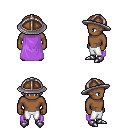
a pixel art fantasy rpg character, male body template, human, dark skin, lavender cape, white pants, green short mohawk hairstyle, chain helm, metal boots, four views (front, back, left, right), 2x2 character sprite sheet, small pixel art, hard edges, no anti-aliasing